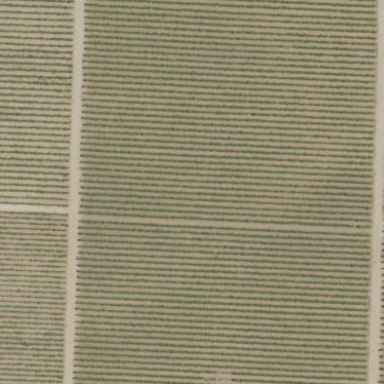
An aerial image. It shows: Vineyard.